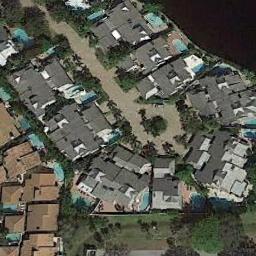
Label: residential